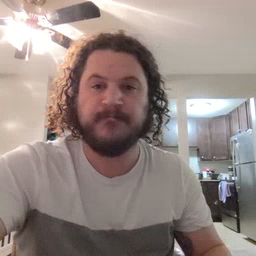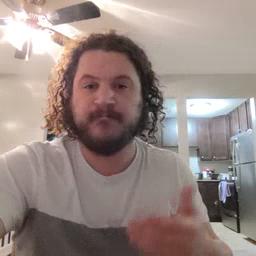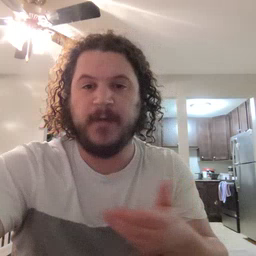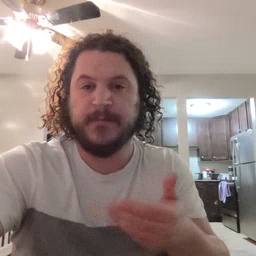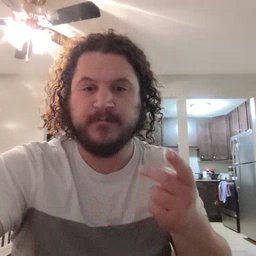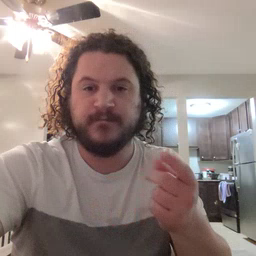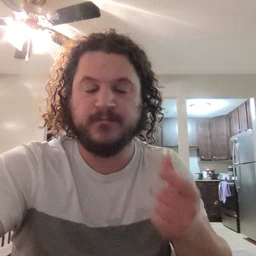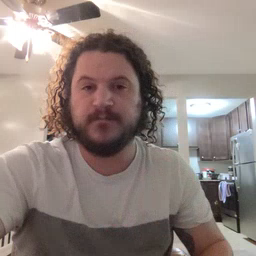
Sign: puppy